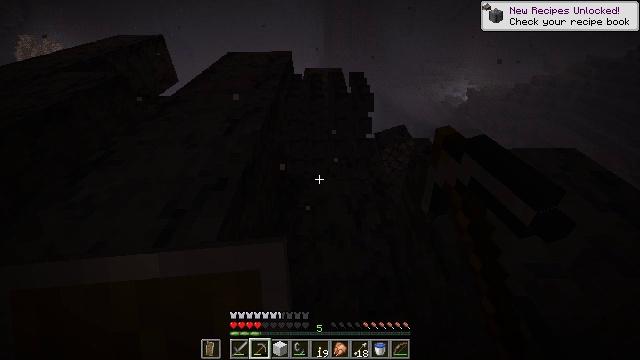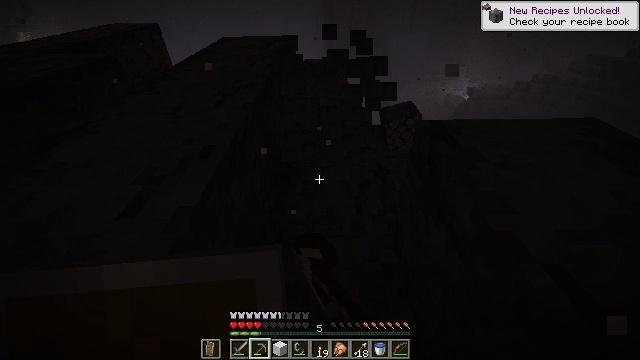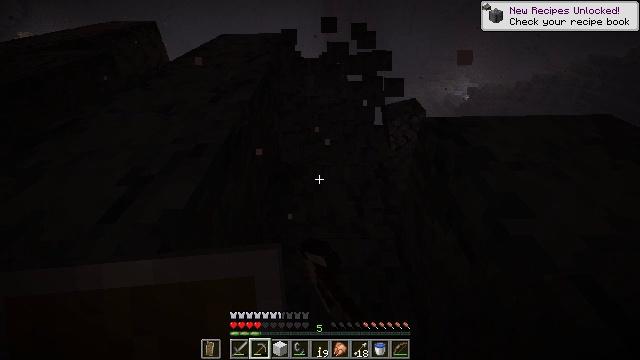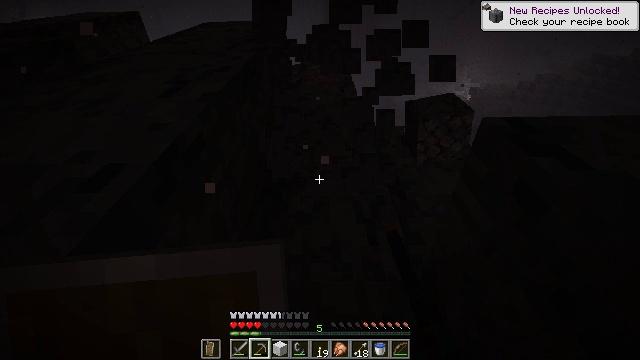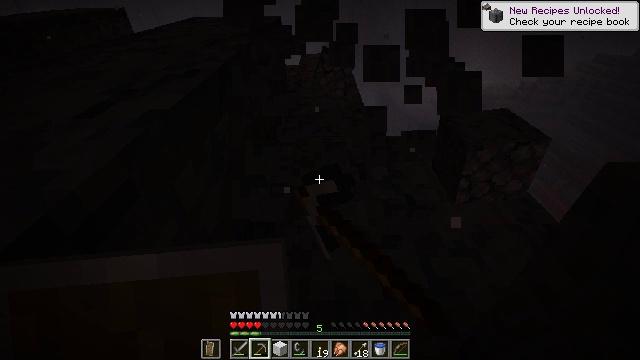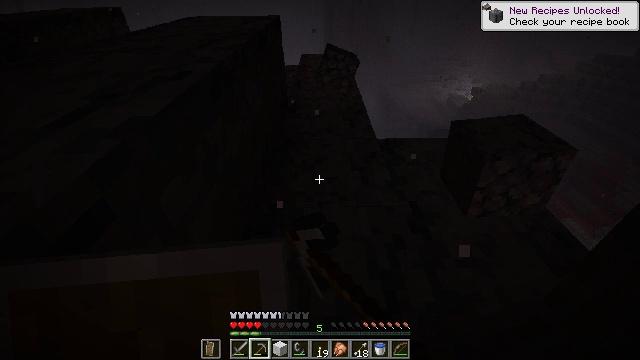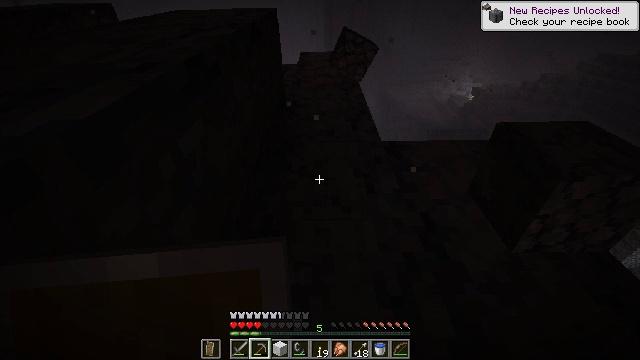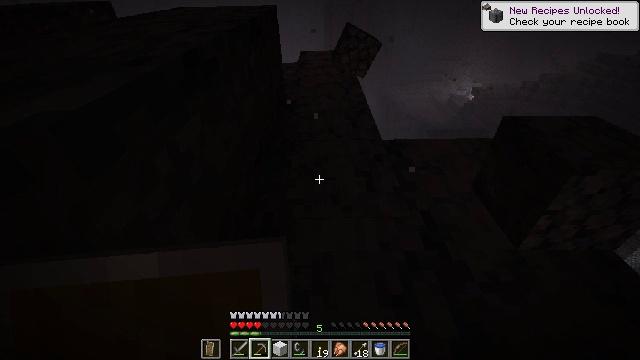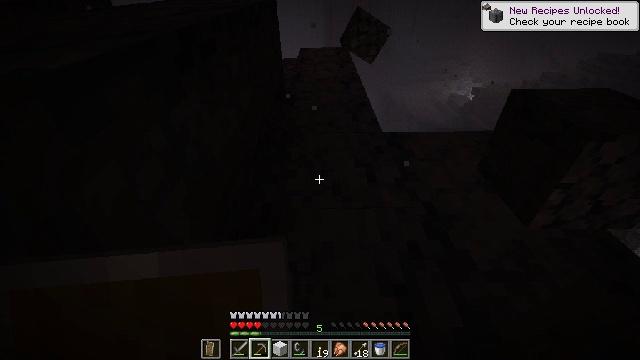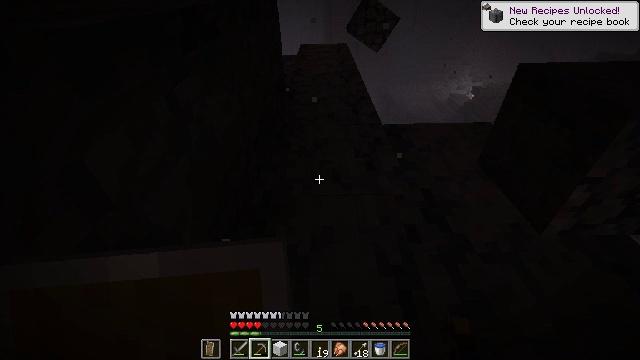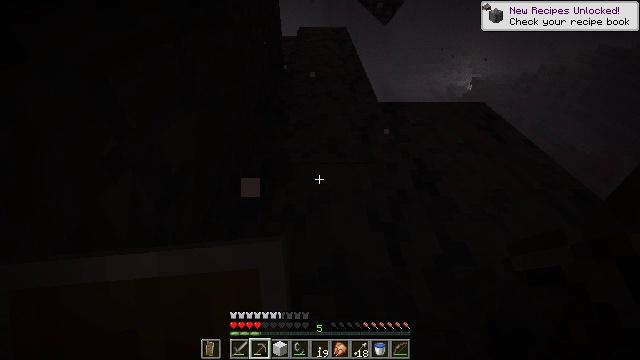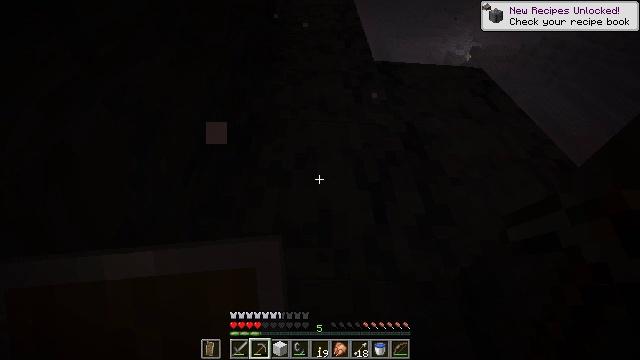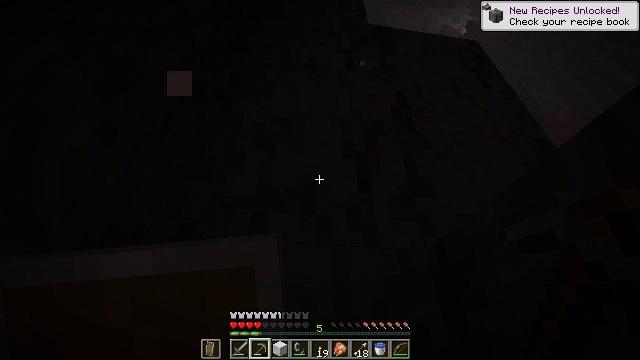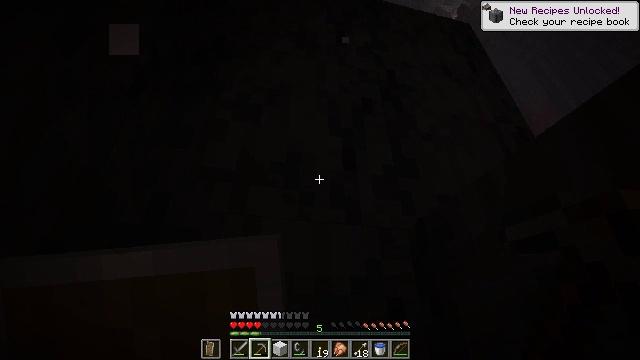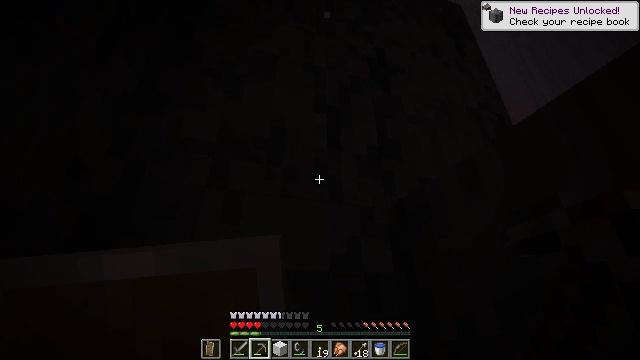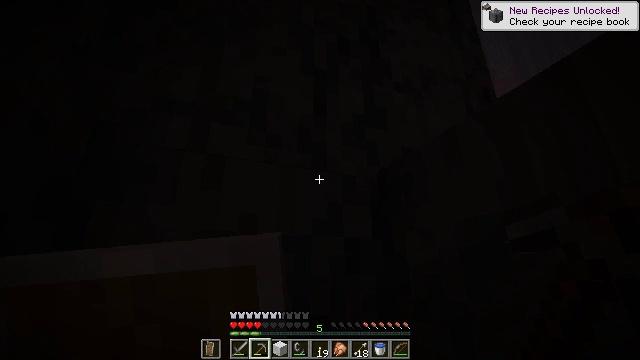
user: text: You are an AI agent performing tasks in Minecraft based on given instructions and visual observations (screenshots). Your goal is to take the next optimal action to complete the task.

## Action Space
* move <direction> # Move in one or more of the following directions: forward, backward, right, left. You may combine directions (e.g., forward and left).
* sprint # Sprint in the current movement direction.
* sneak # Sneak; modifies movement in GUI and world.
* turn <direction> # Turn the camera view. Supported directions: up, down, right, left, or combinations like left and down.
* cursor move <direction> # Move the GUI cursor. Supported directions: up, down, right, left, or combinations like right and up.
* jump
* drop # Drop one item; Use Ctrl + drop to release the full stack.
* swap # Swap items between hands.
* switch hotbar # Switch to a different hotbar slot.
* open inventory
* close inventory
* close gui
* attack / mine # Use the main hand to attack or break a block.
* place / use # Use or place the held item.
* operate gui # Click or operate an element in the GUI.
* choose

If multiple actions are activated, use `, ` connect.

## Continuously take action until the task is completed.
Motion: motion action
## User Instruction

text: Mine the basalt in the Nether.
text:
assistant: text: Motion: move forward, attack / mine
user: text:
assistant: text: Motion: move forward, attack / mine, jump
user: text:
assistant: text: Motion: move forward, attack / mine, jump
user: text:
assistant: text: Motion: move forward, attack / mine, jump
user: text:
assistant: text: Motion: move forward, jump
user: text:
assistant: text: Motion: move forward, jump
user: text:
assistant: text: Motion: move forward, jump
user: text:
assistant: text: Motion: jump
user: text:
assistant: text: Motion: no_op
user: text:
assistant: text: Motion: turn right and down
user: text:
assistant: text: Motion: turn right and down
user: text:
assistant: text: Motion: turn right and down
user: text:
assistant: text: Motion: turn right and down
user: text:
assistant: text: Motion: turn right and down
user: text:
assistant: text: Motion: turn right and down
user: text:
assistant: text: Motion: turn right and down
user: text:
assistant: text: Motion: turn down
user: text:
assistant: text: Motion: turn down
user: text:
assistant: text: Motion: no_op
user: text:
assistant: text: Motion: no_op
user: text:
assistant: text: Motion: turn down
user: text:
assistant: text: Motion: turn right and down
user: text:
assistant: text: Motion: turn right and down
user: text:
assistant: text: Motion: turn right and down, attack / mine
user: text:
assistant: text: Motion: turn right and down, attack / mine
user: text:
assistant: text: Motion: turn right and down, attack / mine
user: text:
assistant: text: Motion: turn down, attack / mine
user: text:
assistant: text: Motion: attack / mine
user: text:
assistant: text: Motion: turn left and down, attack / mine
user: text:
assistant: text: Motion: turn down, attack / mine